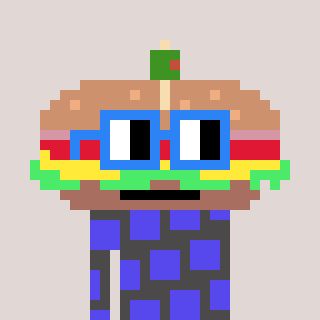
a pixel art character with square blue glasses, a sandwich-shaped head and a grayscale-colored body on a warm background